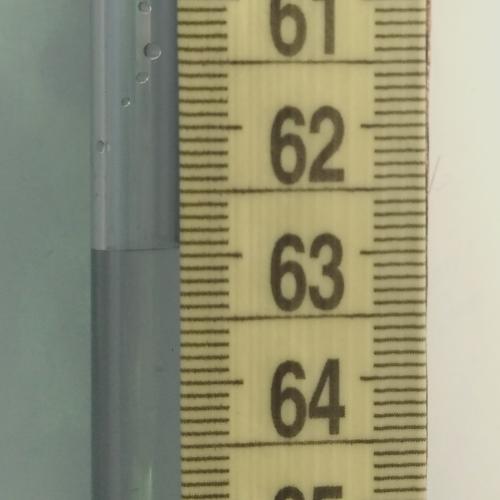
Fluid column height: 62.9 cm